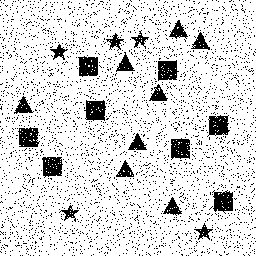
Squares: 8
Triangles: 8
Stars: 5
Total shapes: 21